Aerial crown-view tile of a tropical tree (Barro Colorado Island, Panama), acquired 20250414:
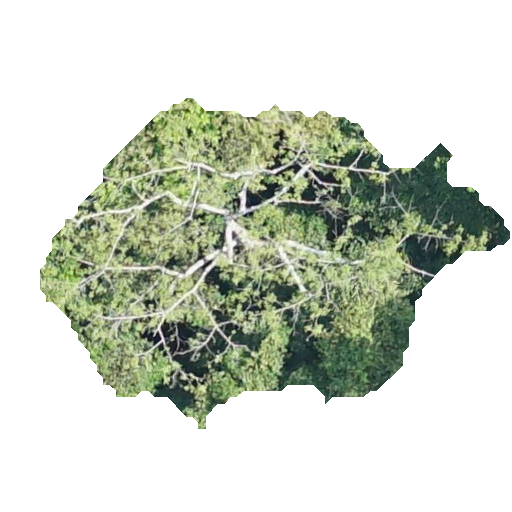
Species: Spondias radlkoferi
GBIF accepted scientific name: Spondias radlkoferi
Crown area: 142.721 m²